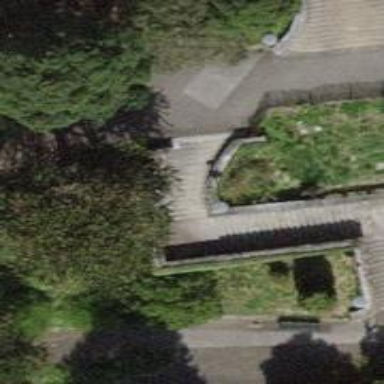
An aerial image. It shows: Steps with sett surface.